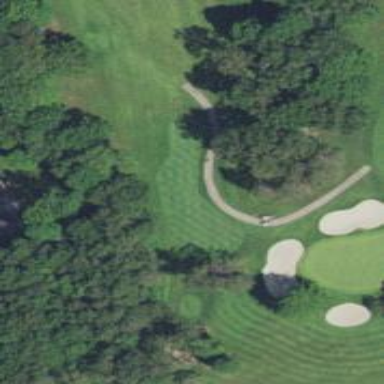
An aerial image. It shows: Path for both roads and golfers.